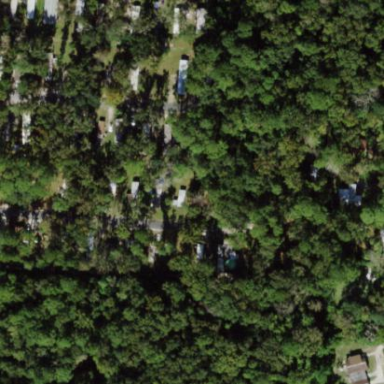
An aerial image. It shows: Residential area designated as trailer park.